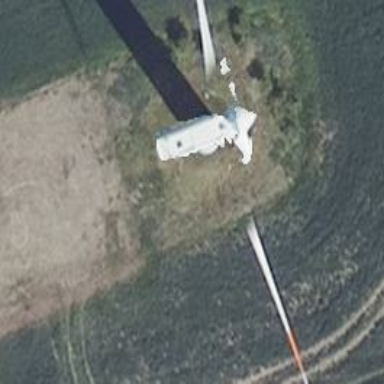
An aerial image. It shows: Wind turbine generator made by Vestas. The generator utilizes wind as its power source and belongs to the horizontal axis type.